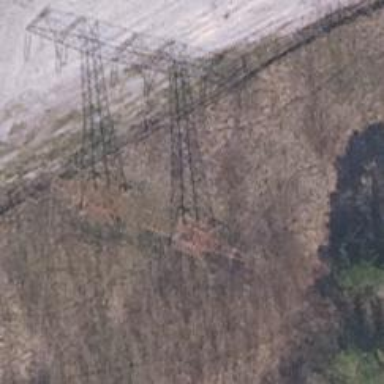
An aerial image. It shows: H-frame designed tower for power lines.